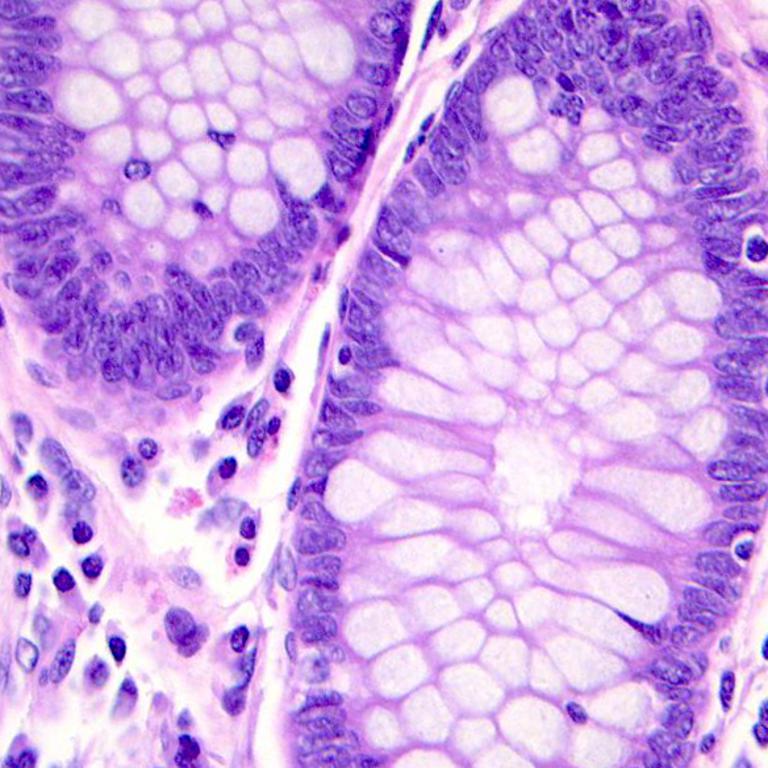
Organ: colon
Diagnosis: benign